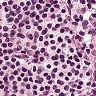
Metastatic tissue present: no